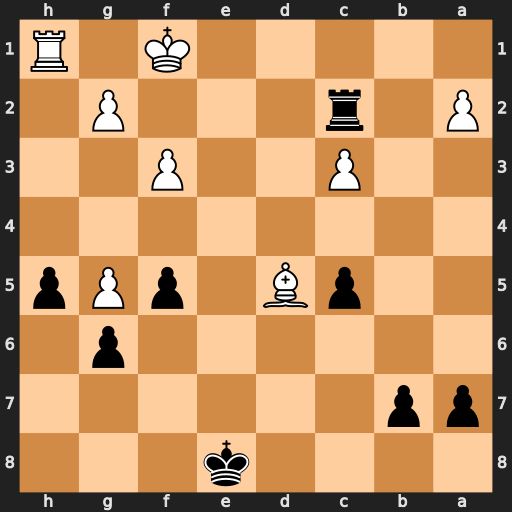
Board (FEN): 4k3/pp6/6p1/2pB1pPp/8/2P2P2/P1r3P1/5K1R
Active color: b
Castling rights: -
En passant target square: -
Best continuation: Rc1+ Ke2 Rxh1